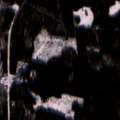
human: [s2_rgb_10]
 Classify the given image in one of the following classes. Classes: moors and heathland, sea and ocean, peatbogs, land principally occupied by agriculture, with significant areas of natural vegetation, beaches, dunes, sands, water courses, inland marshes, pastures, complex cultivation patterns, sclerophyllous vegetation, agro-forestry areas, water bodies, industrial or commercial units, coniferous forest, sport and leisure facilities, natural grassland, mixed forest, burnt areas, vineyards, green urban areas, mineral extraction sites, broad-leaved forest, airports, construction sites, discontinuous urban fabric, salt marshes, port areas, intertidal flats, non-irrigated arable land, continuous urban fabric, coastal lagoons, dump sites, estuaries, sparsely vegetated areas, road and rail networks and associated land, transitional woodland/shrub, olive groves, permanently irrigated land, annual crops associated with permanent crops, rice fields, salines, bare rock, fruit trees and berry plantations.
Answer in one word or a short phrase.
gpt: coniferous forest